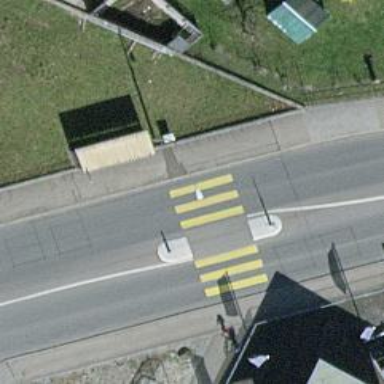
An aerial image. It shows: Marked zebra crossing with island.